Question: In the Android SDK IDE, in the code view, if we bring the typing pointer at the location of a variable, all the other references to that variable gets highlighted, as shown

For some reason, this has stopped happening in my computer. It was enabled by default before, but suddenly it stopped happing, and I have no idea what caused it. If I hover the mouse pointer over a variable or class name it just shows the tooltip window, and if I bring the typing pointer at the variable's location then nothing happens. What is the name for this highlighting feature, and how do I re-enable it?
Incidentally, how do I view my android sdk version? The About ADT button says Build v22.0.1-685705, but the question tags here only show sdk2.1, 2.2 and 2.3, so i'm sure it hasn't reached version 22 yet. Or does this mean I have version 2.2?
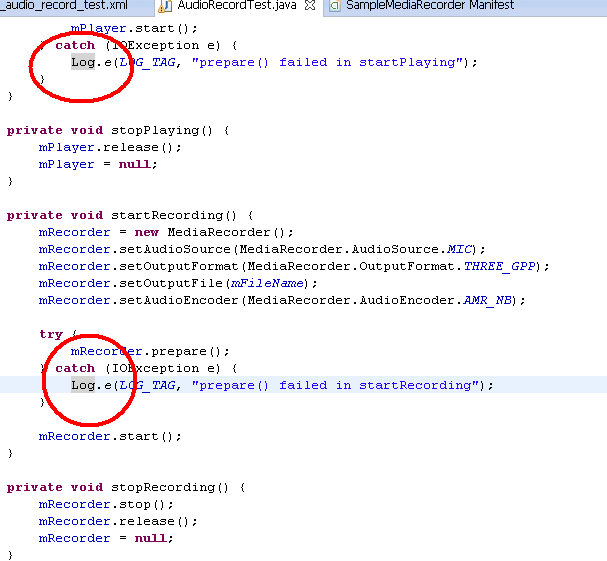
Answer: In Eclipse, you can turn this (search highlighting) on or off by using the "Toggle Mark Occurrences (Alt + Shift + O). Visually, the control button for this looks like a yellow highlighter.
As for "SDK Version"... in Eclipse, go to Window > Android SDK Manager.
This opens up a window with several details related to your SDK version and supported libraries, files, etc. Near the top, you should see Tools > Android SDK Tools. Your version might be 22.0.5 (as an example). This is the SDK Tools revision number. You should keep it up-to-date periodically throughout the year (check monthly if you wish).
The SDK Tools version number (22.0.5) does not mean "2.2" - this 2.2 number refers to the Android API version..
Please see this <URL> for a correlation between SDK Version and API version. The AndroidManifest calls it "minSdkVersion" so i can see where this can be confusing.